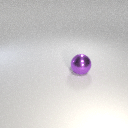
large purple metal sphere